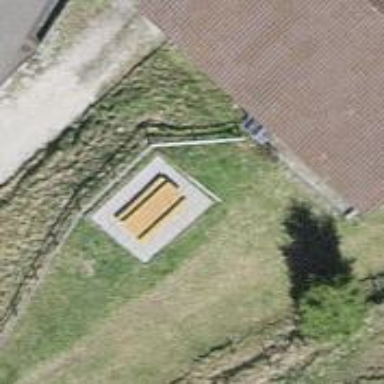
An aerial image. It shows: Picnic table located in leisure land area.